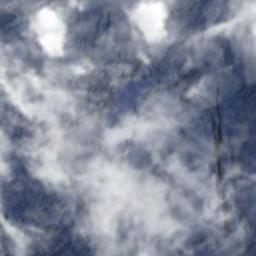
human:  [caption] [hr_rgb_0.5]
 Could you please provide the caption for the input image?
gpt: A thin cloud floated over the neat farmland .

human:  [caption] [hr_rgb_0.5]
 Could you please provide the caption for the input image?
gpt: The stratus clouds and cumulus clouds are located above the surface of the sea .

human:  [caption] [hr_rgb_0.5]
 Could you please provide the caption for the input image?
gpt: Large fluffy white clouds cover the blue sea .

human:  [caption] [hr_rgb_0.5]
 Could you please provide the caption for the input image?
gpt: Many gauzy clouds over a blue sea .

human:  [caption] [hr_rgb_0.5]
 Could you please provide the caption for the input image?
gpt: The white cloud is above blue sea .